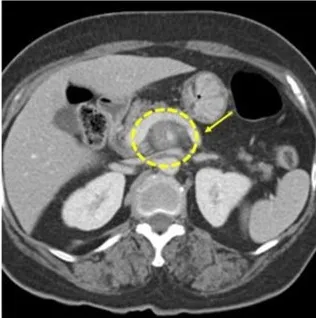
Initial CT angiography shows superior mesenteric artery (SMA) inflammation surrounding fat stranding around the proximal SMA (A).
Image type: radiology (ct)